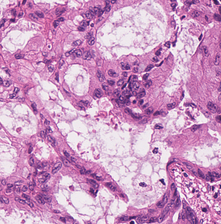
Tumor epithelial tissue: yes
Tumor-associated stroma tissue: no
Normal tissue: no